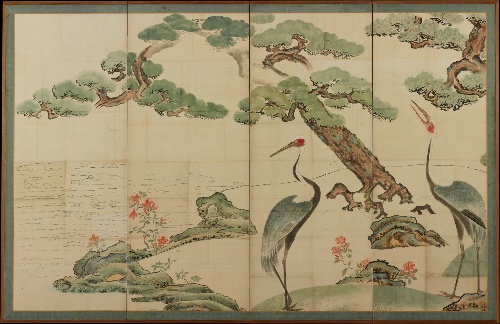
Title: 尾形光琳筆　松竹に鶴図屏風|Cranes, Pines, and Bamboo
Artist: Ogata Kōrin
Artist bio: Japanese, 1658–1716
Date: early 18th century
Object type: Screens
Classification: Paintings
Medium: Pair of folding screens; ink and color on paper
Culture: Japan
Period: Edo period (1615–1868)
Dimensions: Image (Right screen (4-panel)): 65 3/4 in. × 8 ft. 5 1/4 in. (167 × 257.2 cm)
Image (Left screen (6-panel)): 65 3/4 in. × 12 ft. 7 1/4 in. (167 × 384.2 cm)
Department: Asian Art
Credit line: The Harry G. C. Packard Collection of Asian Art, Gift of Harry G. C. Packard, and Purchase, Fletcher, Rogers, Harris Brisbane Dick, and Louis V. Bell Funds, Joseph Pulitzer Bequest, and The Annenberg Fund Inc. Gift, 1975
Accession year: 1975
Repository: Metropolitan Museum of Art, New York, NY
Tags: Cranes|Bamboo|Trees